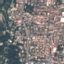
Label: Residential